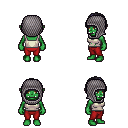
a pixel art fantasy rpg character, female body template, orc, green skin, white pirate shirt, red pants, raven parted hairstyle, chain hood, four views (front, back, left, right), 2x2 character sprite sheet, small pixel art, hard edges, no anti-aliasing